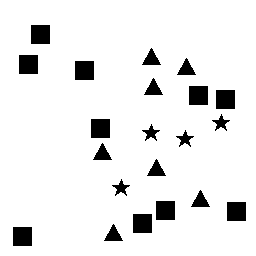
Squares: 10
Triangles: 7
Stars: 4
Total shapes: 21